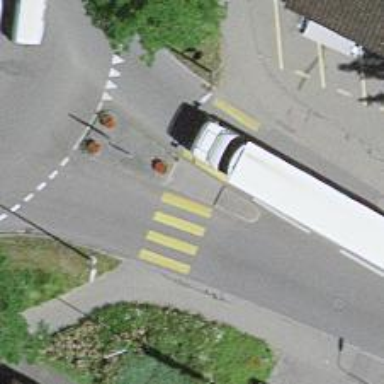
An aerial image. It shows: Zebra crossing with crossing island.